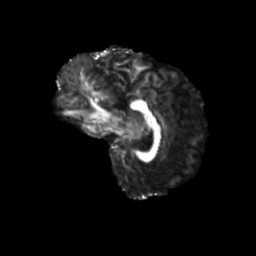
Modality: FA
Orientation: sagittal
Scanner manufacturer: siemens
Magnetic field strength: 3 T
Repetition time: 4 s
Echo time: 0.0594 s